Field crop: maize
Growth stage: 2
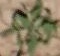
Species: atriplex